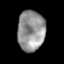
Tissue: prostate
Cell type: T cells
Senescence score: 0.3446
Nuclear area (px): 1079
Mean DAPI intensity: 148.521